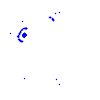
Particle: electron